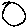
Label: circle